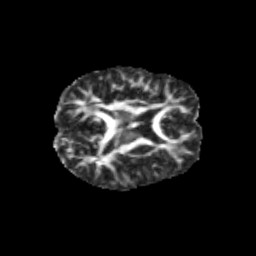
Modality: FA
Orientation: axial
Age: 11
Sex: male
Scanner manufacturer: siemens
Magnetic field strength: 3 T
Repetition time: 3.8 s
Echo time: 0.07 s